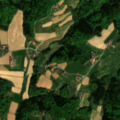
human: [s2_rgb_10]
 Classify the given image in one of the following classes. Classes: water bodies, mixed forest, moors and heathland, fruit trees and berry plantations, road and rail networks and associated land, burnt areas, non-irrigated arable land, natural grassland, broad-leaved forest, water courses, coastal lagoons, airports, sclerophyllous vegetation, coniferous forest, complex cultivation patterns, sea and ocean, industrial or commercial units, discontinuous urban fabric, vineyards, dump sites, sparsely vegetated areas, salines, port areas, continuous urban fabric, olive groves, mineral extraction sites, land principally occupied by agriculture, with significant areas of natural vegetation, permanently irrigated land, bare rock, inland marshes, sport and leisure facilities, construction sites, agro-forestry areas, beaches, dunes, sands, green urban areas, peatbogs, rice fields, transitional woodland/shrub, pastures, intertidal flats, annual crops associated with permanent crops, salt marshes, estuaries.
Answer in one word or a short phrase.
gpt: complex cultivation patterns, broad-leaved forest, mixed forest